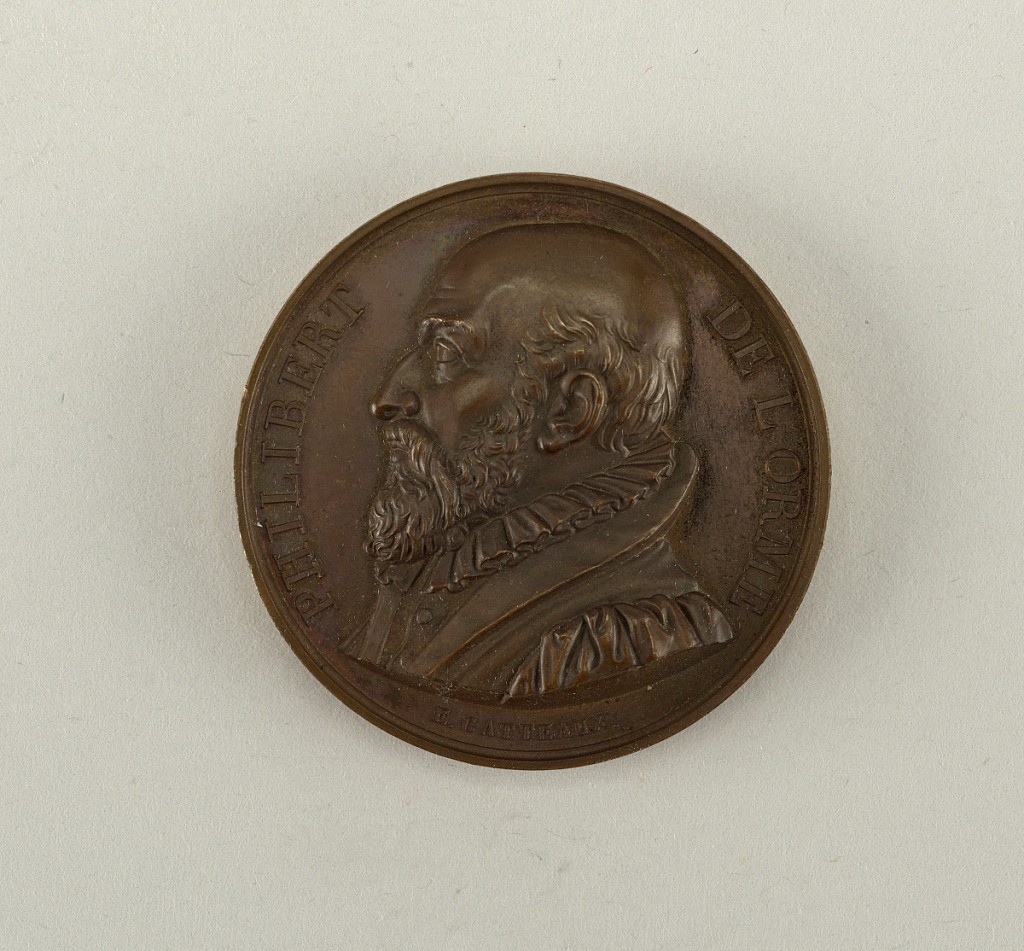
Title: Galerie métallique des grands hommes français (Great Men of France)
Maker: Jacques-Édouard Gatteaux, French, 1788 - 1881
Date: ca. 1819
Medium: Cast bronze
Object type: Medal
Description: Bust of Philibert de l'Orme (c. 1514 -1570), to the left.